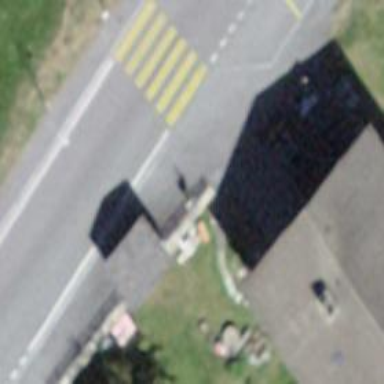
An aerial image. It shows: Bus stop with shelter. It is platform for public transport.